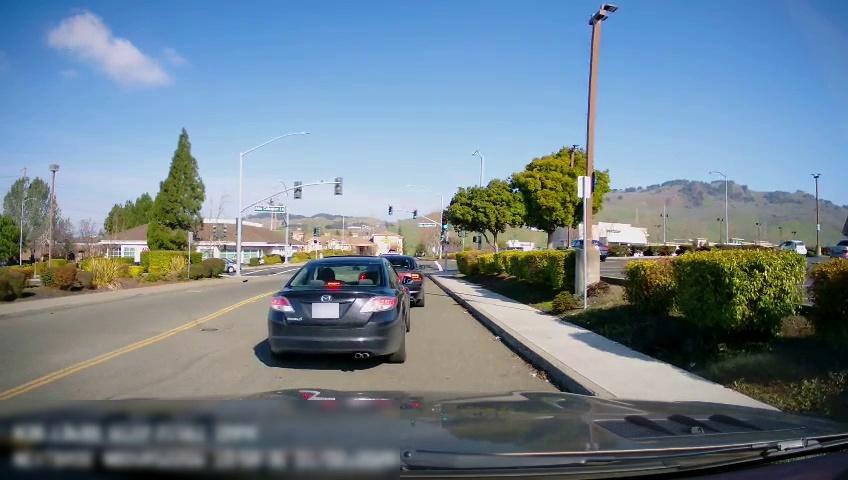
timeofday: Day
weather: Sunny
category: Drivable Space
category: Vehicles | Car
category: Vehicles | Car
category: Vehicles | Car
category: Vehicles | Car
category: Vehicles | Car
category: Vehicles | Car
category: Lanes | Current Lane
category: Lanes | Alternate Lane
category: Traffic | Signs
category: Traffic | Lights
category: Traffic | Lights
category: Traffic | Lights
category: Traffic | Lights
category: Traffic | Lights
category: Traffic | Signs
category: Traffic | Signs
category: Traffic | Lights
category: Traffic | Lights
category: Traffic | Signs
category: Traffic | Lights